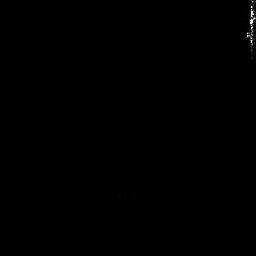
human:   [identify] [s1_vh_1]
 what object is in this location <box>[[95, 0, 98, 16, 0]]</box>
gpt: <ref>1 small ship at the top right</ref>